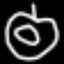
Label: donut